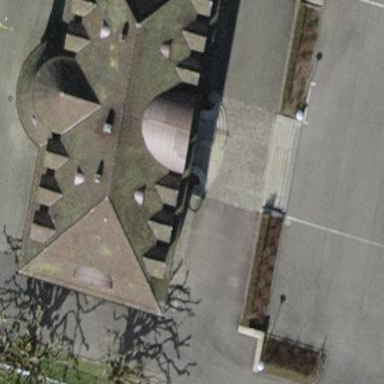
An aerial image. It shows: School building.